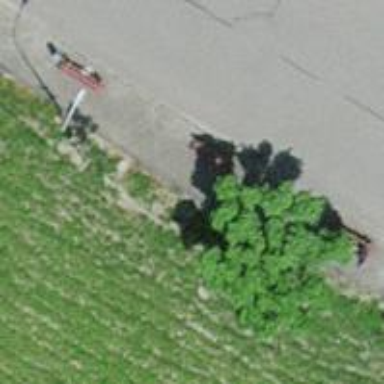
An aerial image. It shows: Red bench.